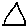
Label: triangle